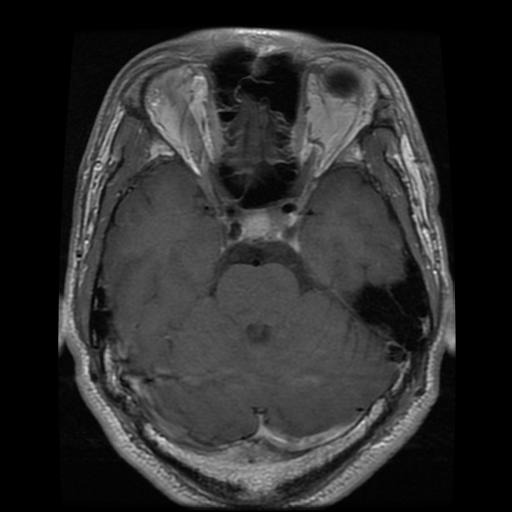
Label: pituitary